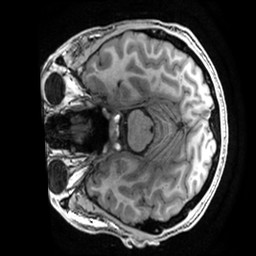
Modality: T1w
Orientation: axial